Interaction volume radius: 5 \u00c5
Interaction volume height: 20 \u00c5
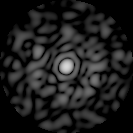
Disorder parameter: 0.8287